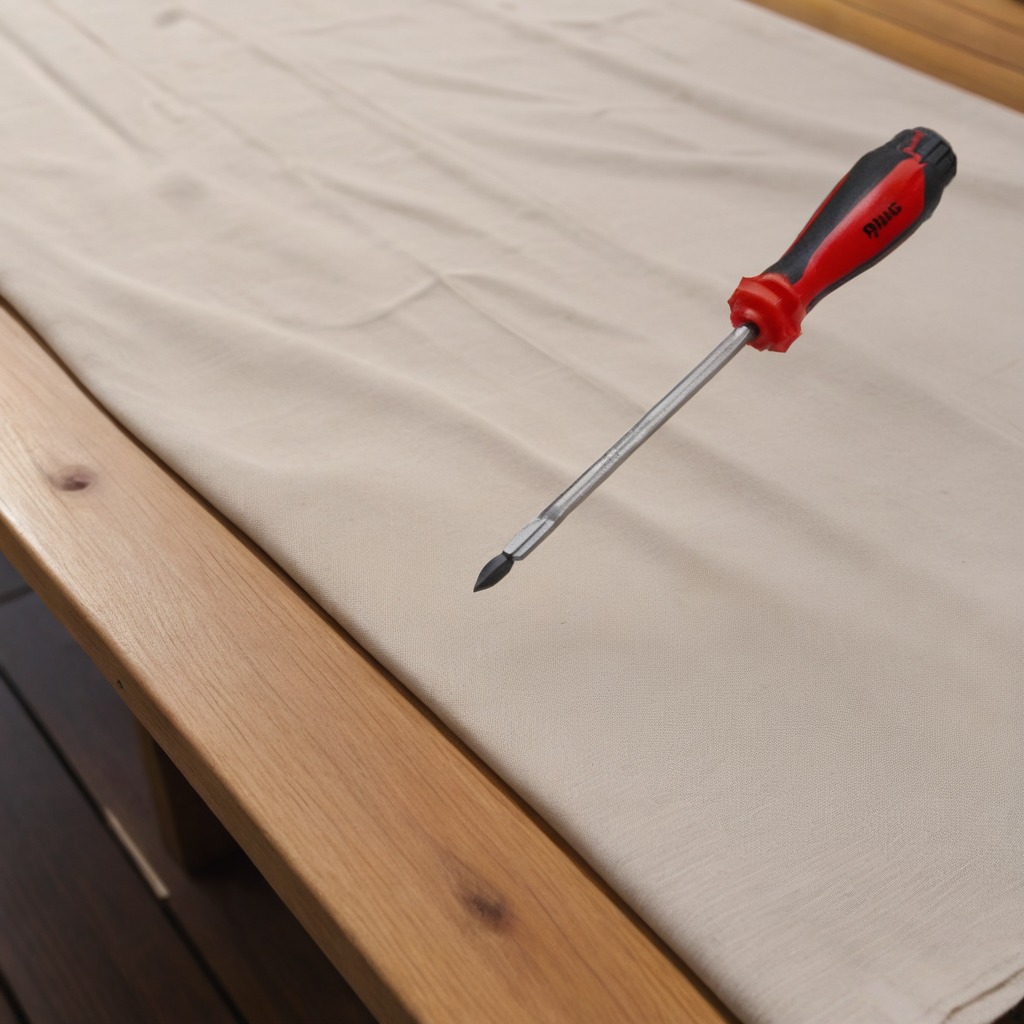
A screwdriver lies on the wooden table.